Question: I'm trying to replace the blue bullet icon in the notification center for my app.
I thought that 'alertLaunchImage' would allow me to do this. I have tried doing something like
'''
not.alertLaunchImage = @"customBullet";
'''
but it keeps the default blue bullet. Is the bullet customizable at all?
Update
In the screenshot below, i'm trying to customize the blue bullet on the left. I know already how to customize the main image (in this case the gmail icon)

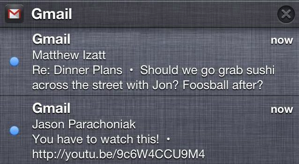
Answer: Nope. It just means "new message" and it's managed by the system, not the apps.